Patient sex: F
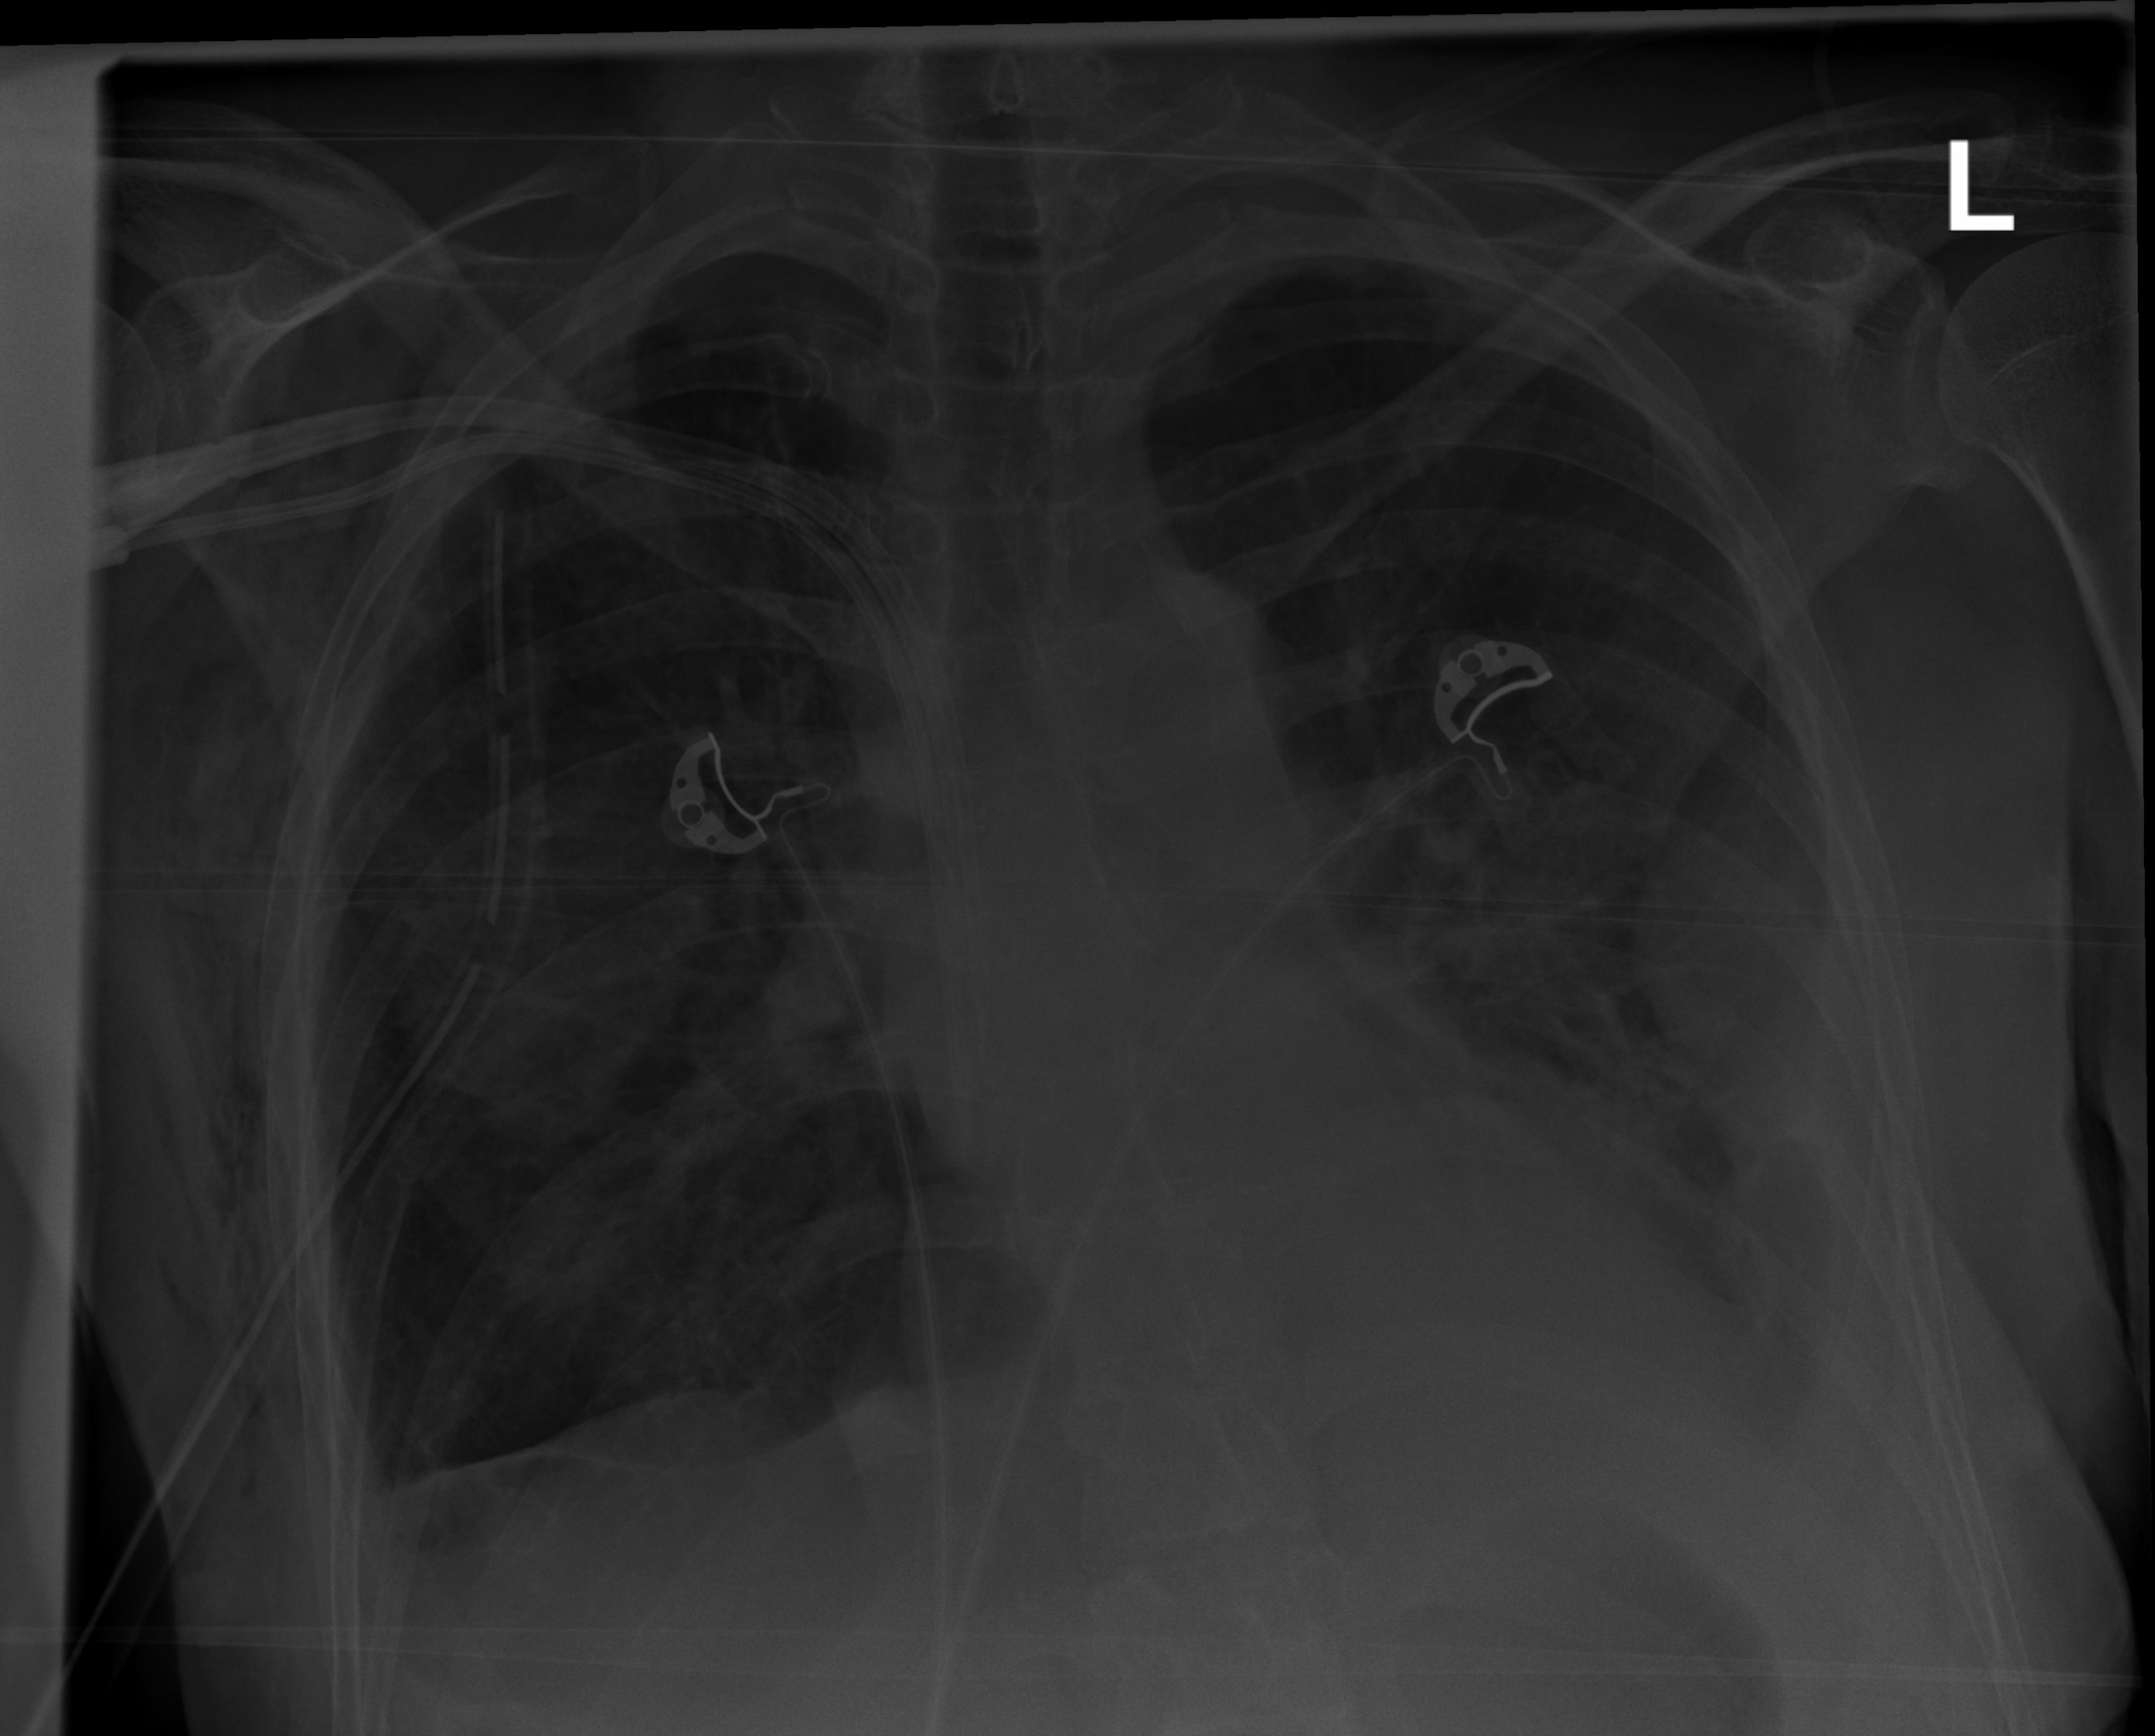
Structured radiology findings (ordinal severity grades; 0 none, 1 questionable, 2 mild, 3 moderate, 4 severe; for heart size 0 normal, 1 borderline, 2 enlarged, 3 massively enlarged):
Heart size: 0
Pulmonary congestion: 0
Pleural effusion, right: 2
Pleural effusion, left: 2
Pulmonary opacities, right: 2
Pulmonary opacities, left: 2
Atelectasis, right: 2
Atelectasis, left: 2